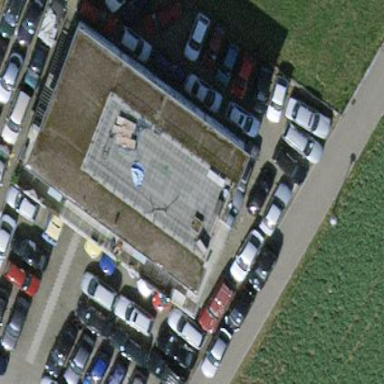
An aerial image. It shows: Building that houses car repair shop.